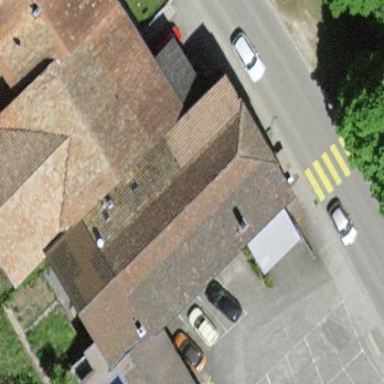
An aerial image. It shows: Restaurant in building.